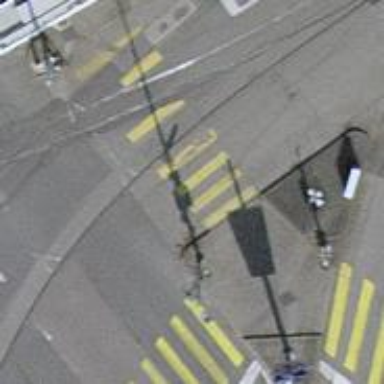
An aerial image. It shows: Crossing with traffic signals.